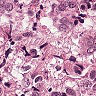
Metastatic tissue present: yes